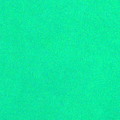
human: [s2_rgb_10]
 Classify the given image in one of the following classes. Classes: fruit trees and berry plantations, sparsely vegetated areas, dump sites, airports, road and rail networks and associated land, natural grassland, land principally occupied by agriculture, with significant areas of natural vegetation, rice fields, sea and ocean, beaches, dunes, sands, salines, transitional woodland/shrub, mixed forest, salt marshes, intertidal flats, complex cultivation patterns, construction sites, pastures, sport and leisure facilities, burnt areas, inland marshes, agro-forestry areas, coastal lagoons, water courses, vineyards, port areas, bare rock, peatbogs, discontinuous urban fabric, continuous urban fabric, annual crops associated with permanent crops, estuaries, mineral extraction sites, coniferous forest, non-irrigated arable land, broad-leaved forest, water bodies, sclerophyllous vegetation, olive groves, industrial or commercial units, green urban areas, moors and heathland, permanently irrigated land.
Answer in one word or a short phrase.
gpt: water bodies